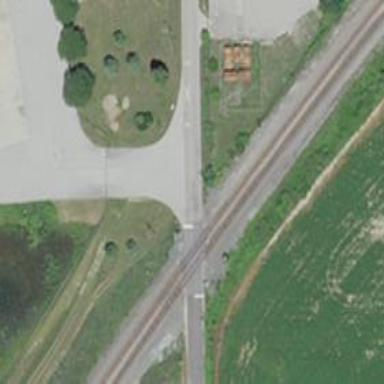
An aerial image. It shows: Level crossing along the railway.